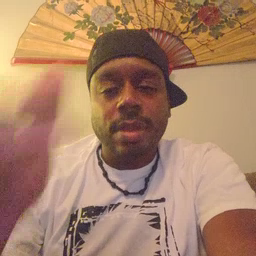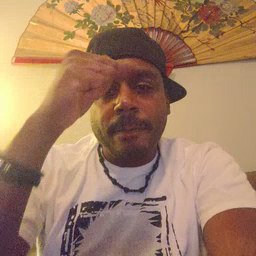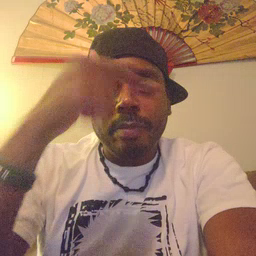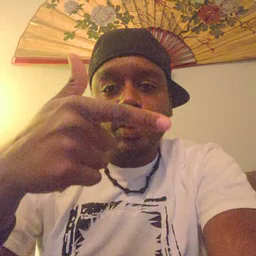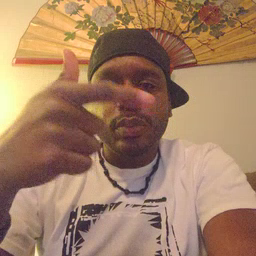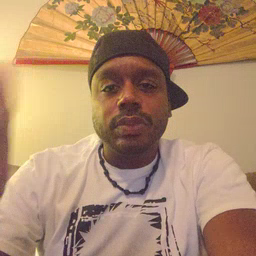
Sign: brother